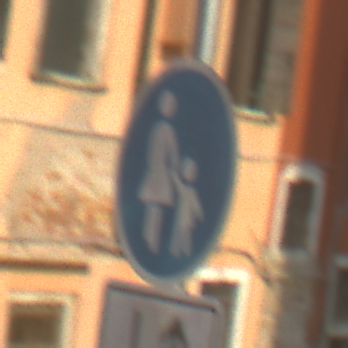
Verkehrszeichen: Gehweg
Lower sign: RichtungsangabeDurchPfeile8
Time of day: MorningAfternoon
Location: Outdoor (Urban)
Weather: Clear
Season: NotSpecified
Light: Natural